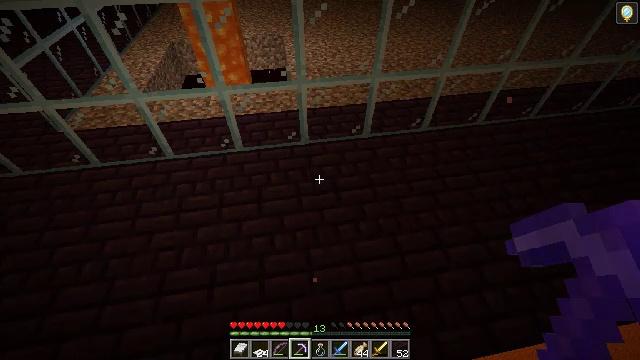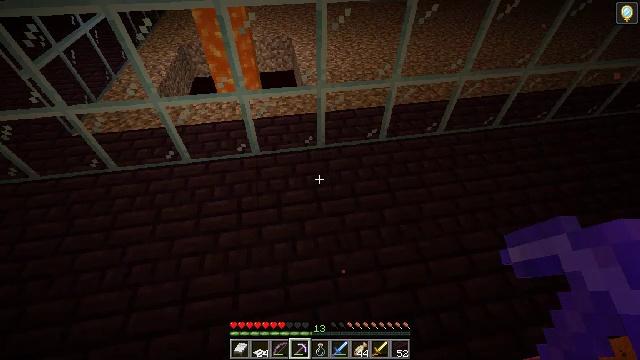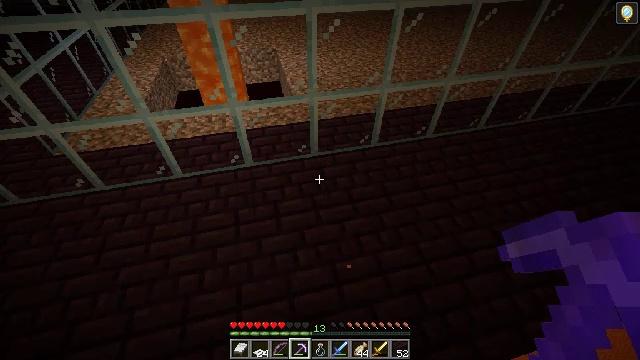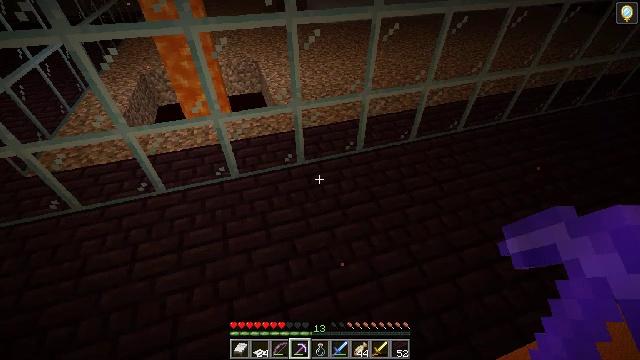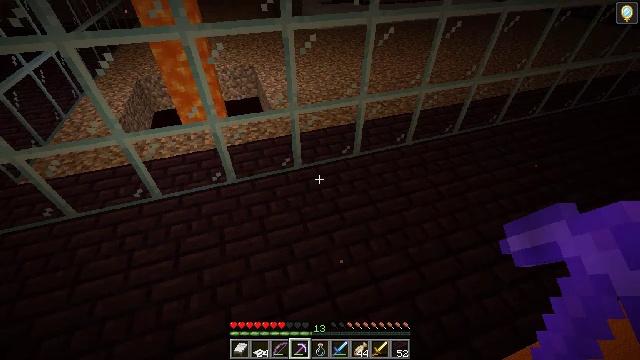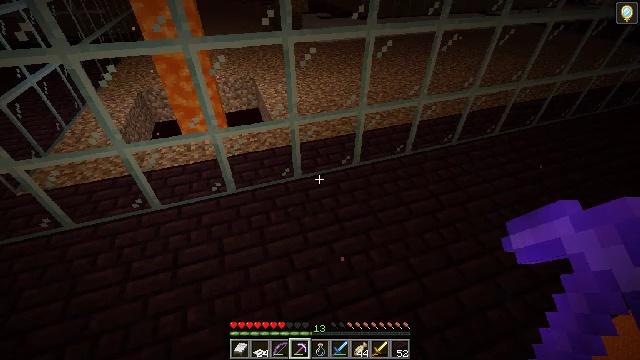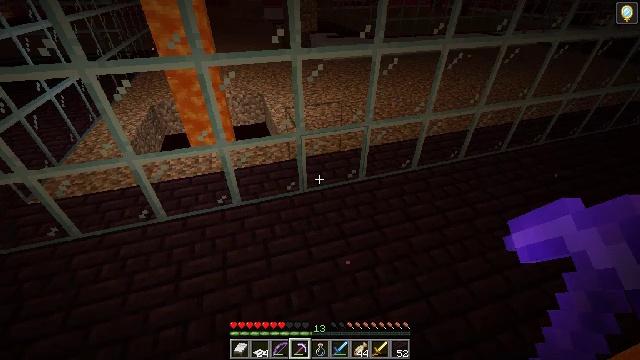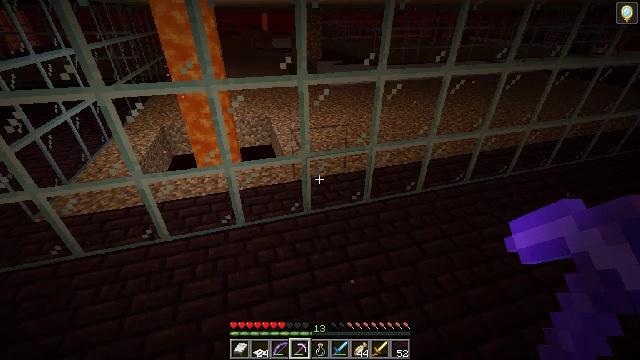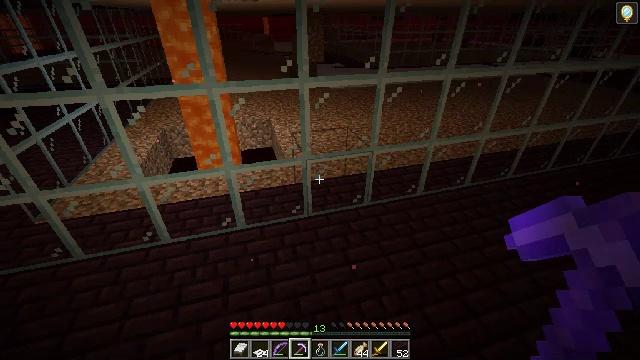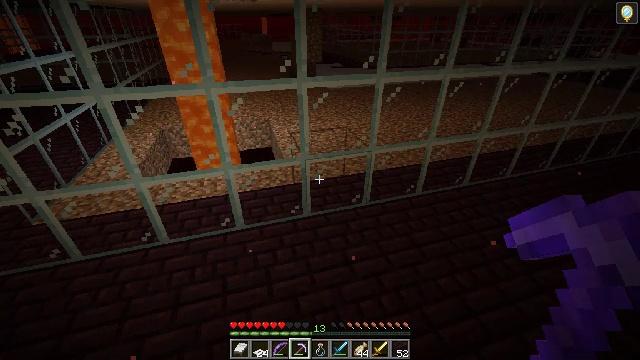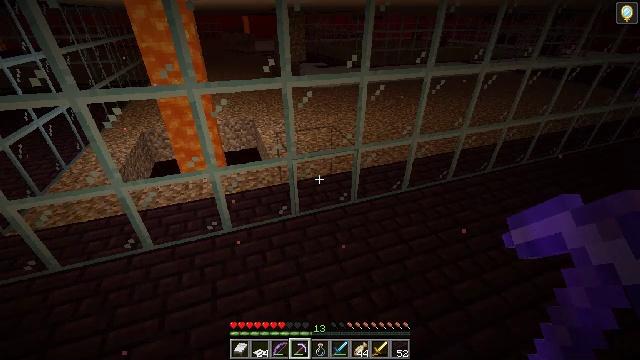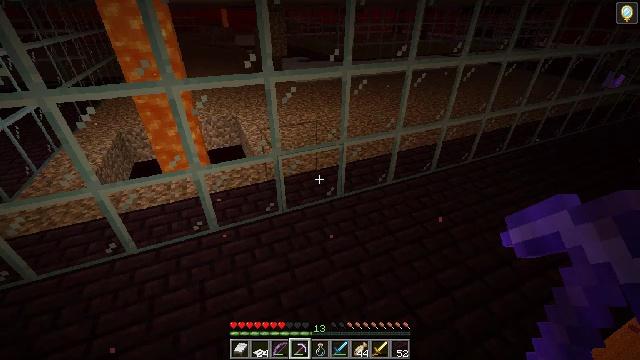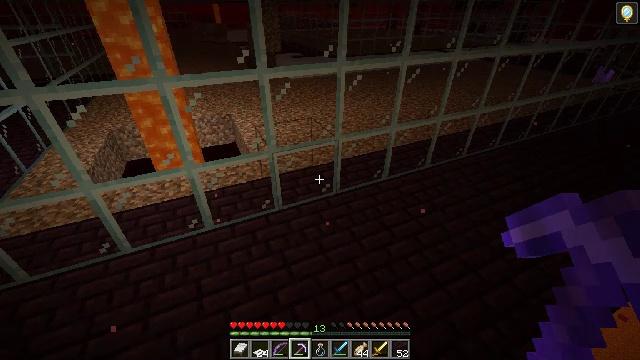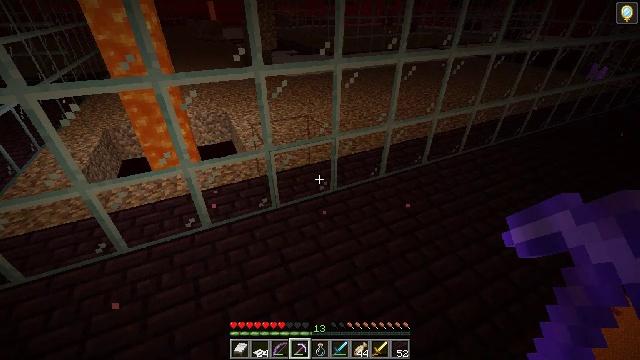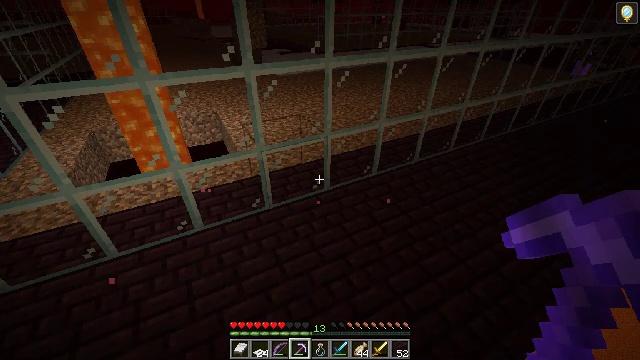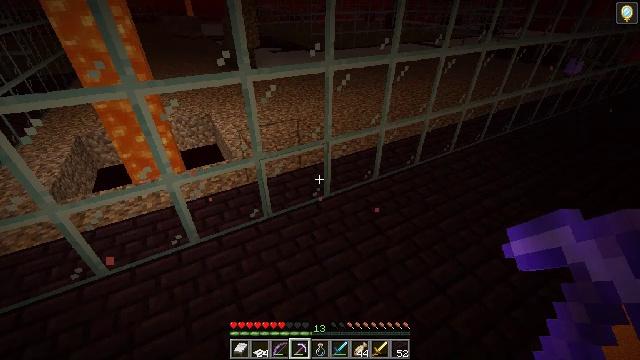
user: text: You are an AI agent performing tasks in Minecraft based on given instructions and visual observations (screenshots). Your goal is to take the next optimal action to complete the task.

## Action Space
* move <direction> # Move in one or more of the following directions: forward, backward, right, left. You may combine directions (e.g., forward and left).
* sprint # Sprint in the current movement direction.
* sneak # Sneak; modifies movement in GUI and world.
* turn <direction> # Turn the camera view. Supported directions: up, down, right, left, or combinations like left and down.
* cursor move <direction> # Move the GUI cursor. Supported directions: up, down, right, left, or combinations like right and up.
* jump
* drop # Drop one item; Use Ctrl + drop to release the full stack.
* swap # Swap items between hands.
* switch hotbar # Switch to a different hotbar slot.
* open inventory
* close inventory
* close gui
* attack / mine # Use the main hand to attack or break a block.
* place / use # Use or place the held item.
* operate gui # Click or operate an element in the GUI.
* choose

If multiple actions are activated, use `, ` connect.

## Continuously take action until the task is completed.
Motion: motion action
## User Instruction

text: Collect the white carpet by hitting it.
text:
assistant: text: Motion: move left
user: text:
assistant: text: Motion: turn right and up
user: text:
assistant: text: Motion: turn right and up
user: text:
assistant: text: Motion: no_op
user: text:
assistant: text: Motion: turn up
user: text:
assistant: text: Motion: turn left and up
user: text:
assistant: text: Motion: turn left and up
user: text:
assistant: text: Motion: no_op
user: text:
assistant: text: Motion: no_op
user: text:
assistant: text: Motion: turn right
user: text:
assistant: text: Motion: turn right and down
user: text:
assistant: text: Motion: turn right
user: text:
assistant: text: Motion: no_op
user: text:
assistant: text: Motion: move forward and move left, turn right
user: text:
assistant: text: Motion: move forward and move left, turn right
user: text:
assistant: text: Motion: move forward and move left, turn right
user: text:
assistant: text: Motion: move forward and move left, turn right and up
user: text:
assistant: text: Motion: move forward and move left, turn right and up
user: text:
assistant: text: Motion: move forward and move left, turn right and up
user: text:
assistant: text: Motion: move forward and move left, turn right
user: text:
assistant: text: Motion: move forward and move left, turn right
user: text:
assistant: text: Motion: move forward, turn right and down
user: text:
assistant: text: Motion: move forward, turn right and down
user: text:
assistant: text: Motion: move forward, turn right
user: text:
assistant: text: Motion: move forward, turn right
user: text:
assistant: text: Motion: move forward, turn right
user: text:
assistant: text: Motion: move forward
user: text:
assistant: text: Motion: move forward
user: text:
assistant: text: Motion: move forward
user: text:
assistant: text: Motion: move forward